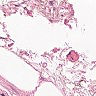
Metastatic tissue present: no